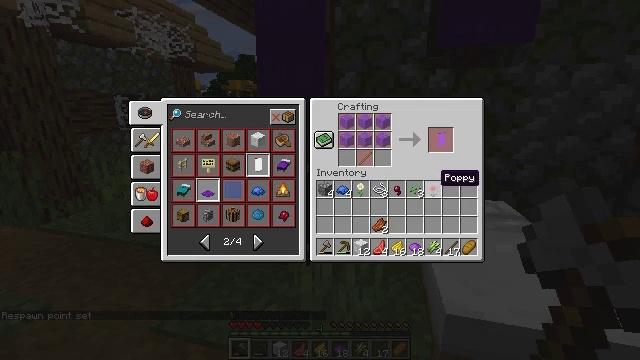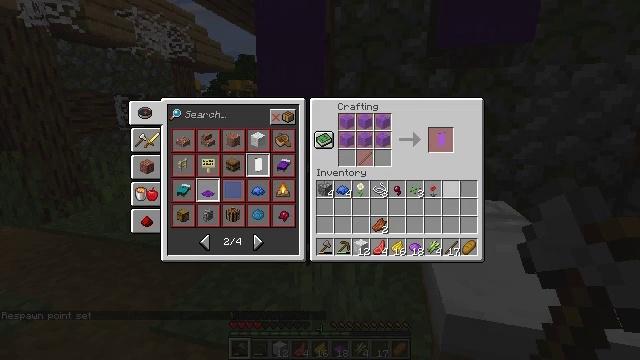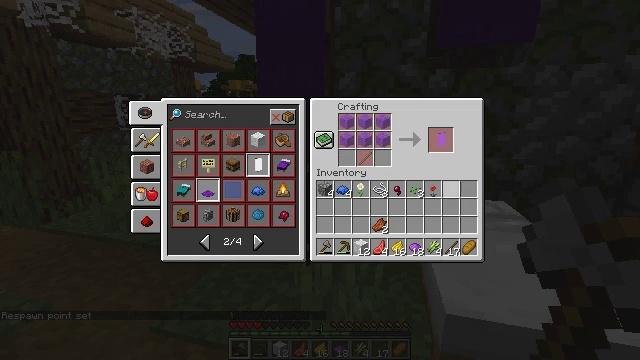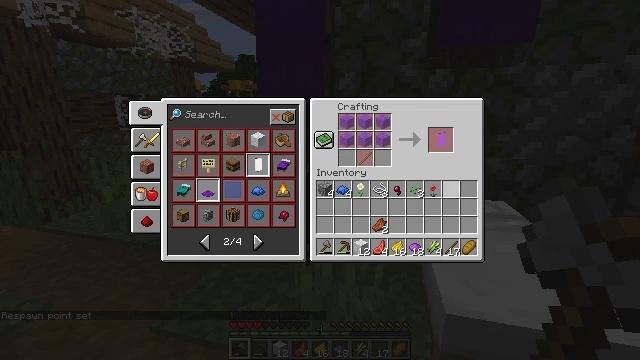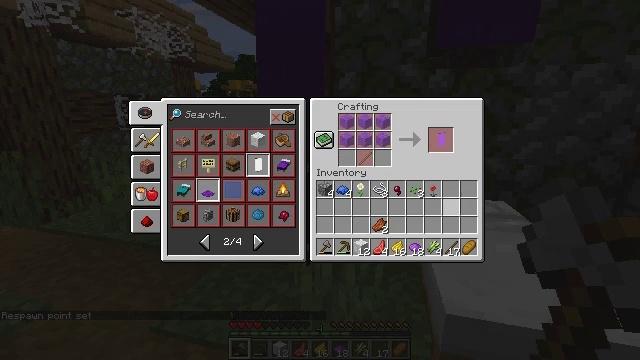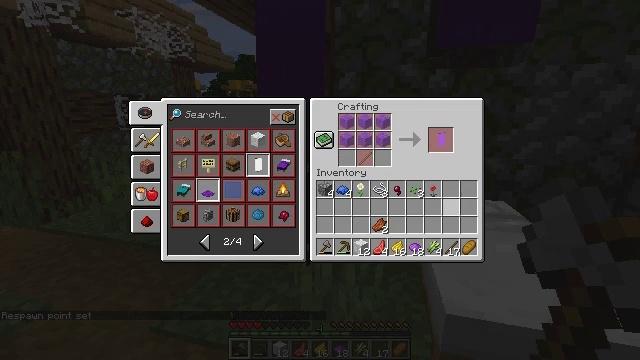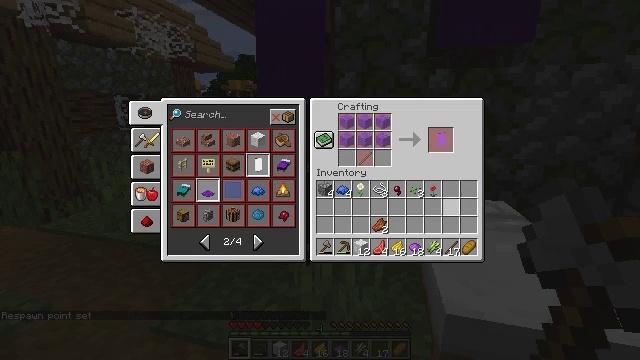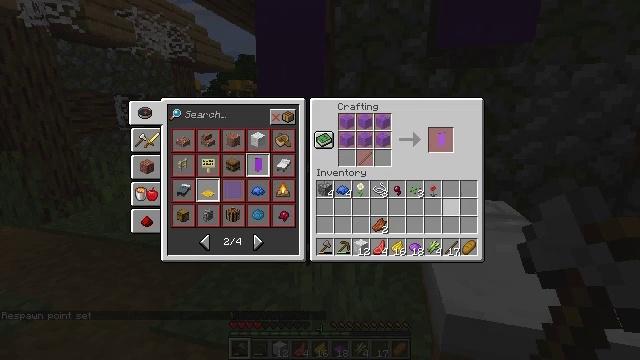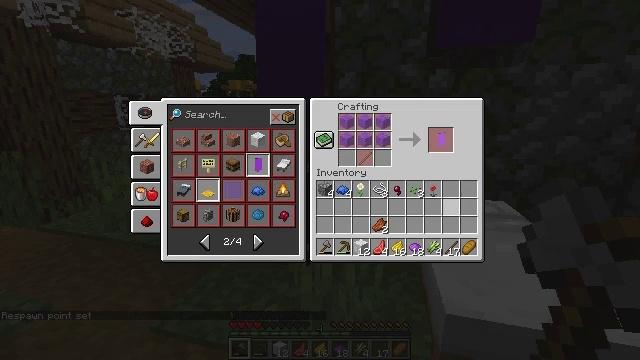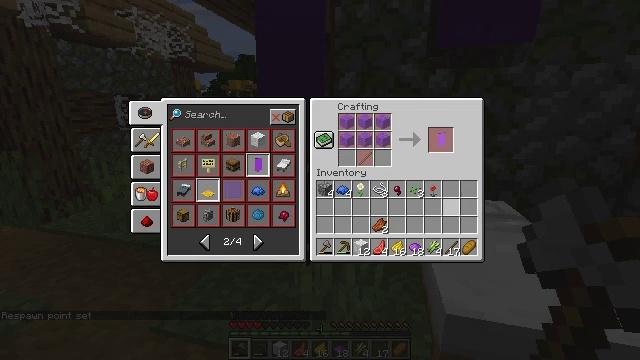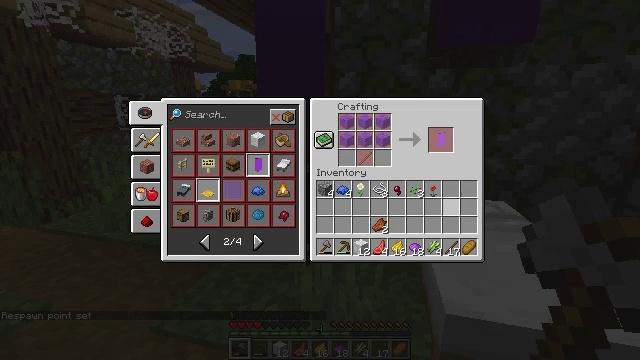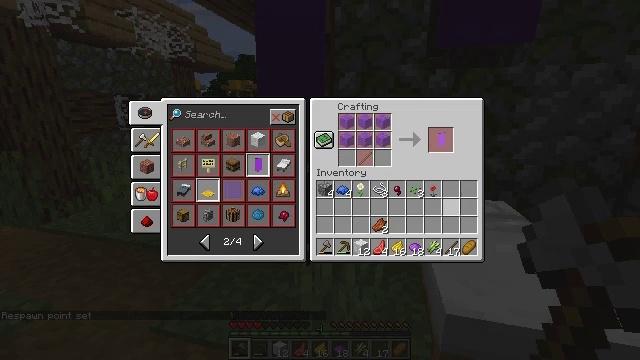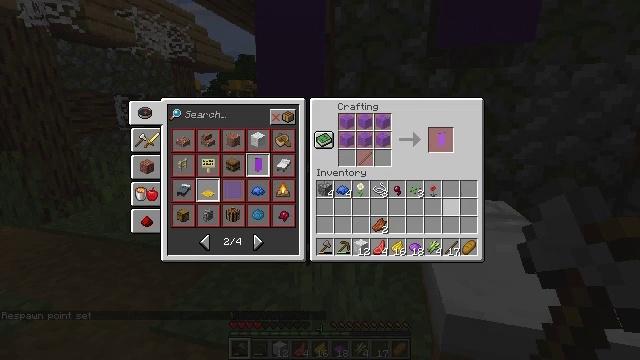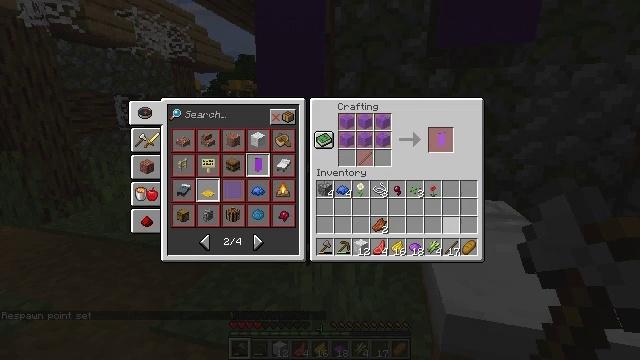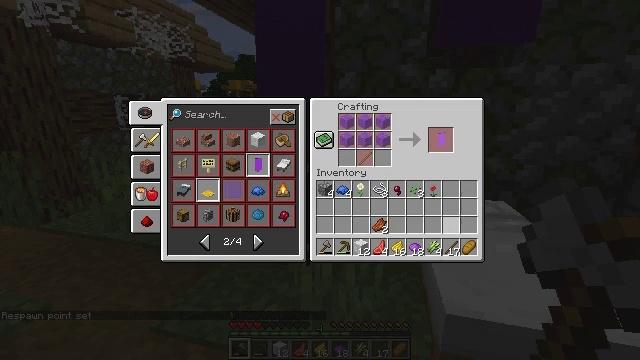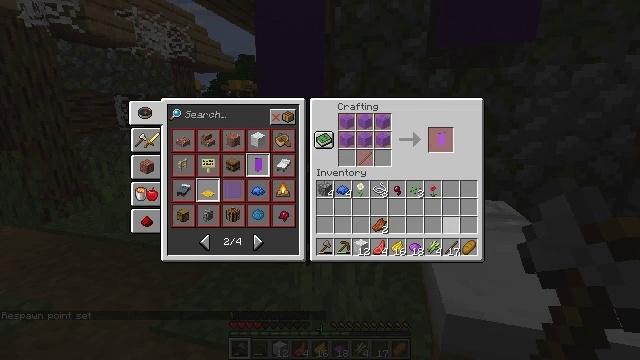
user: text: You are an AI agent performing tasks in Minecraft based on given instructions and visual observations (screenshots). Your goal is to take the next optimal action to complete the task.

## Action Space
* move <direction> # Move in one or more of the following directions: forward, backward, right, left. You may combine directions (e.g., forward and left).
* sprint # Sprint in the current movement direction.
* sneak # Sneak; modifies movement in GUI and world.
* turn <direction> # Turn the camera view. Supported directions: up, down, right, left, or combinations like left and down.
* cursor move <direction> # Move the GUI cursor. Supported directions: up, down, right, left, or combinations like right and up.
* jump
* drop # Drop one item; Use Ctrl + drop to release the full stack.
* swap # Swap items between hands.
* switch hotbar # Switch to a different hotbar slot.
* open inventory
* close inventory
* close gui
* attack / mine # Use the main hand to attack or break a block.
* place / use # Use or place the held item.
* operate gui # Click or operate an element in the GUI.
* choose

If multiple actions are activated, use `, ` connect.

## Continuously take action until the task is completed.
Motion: motion action
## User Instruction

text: Open the crafting grid and create purple wool.
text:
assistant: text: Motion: cursor move right
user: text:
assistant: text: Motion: no_op
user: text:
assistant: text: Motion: no_op
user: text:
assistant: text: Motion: no_op
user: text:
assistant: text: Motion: no_op
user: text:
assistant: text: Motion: no_op
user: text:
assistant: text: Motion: no_op
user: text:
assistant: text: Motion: no_op
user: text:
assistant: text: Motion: no_op
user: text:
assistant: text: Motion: no_op
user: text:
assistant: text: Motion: no_op
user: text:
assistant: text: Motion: no_op
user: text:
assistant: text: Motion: no_op
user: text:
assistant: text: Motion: no_op
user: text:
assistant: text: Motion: no_op
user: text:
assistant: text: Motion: no_op
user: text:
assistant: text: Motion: no_op
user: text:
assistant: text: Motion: no_op
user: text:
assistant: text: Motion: no_op
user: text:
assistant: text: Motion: no_op
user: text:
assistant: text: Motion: no_op
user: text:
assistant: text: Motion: no_op
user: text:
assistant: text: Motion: no_op
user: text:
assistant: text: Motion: no_op
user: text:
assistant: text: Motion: no_op
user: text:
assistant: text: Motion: cursor move up
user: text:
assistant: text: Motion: cursor move up
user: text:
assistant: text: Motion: cursor move up
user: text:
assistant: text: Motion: no_op
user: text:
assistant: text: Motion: no_op